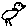
Label: bird